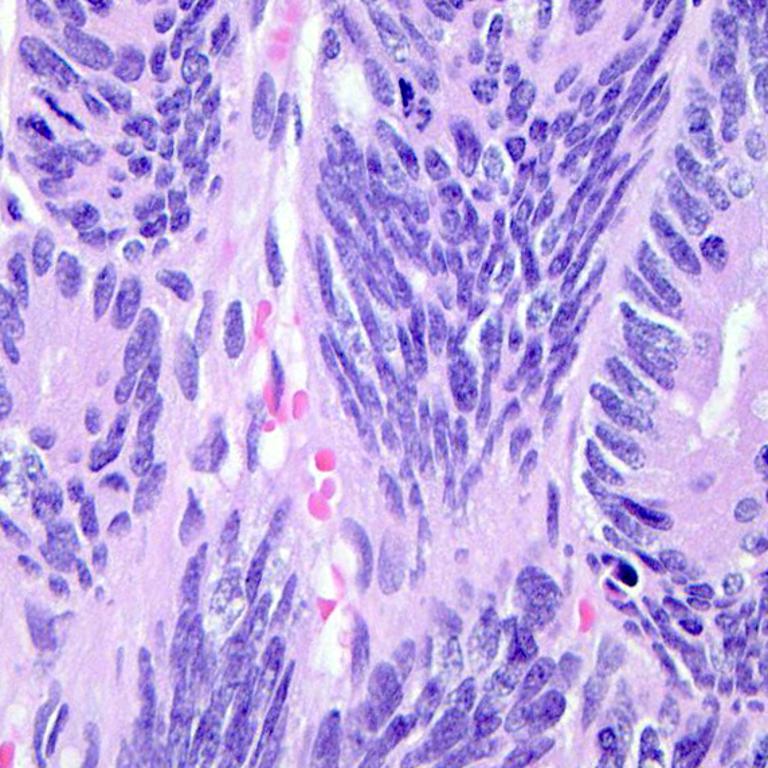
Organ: colon
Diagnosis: adenocarcinomas